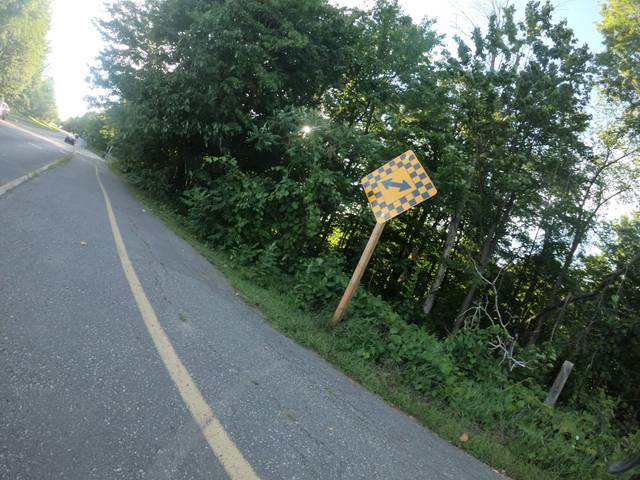
Region: Canada
Coordinates: 45.49, -75.505